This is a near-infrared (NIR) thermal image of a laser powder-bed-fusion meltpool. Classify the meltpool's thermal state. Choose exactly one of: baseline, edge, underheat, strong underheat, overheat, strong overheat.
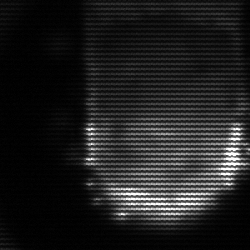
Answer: baseline